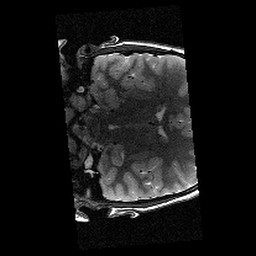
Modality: T2w
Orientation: coronal
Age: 10
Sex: male
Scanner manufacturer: siemens
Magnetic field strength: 3 T
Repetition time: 9.23 s
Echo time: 0.067 s